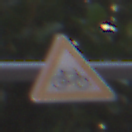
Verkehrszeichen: RadverkehrLinks
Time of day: MorningAfternoon
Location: Outdoor (Urban)
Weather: Clear
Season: NotSpecified
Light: Natural